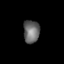
Tissue: lung
Cell type: T cells
Senescence score: 0.1549
Nuclear area (px): 359
Mean DAPI intensity: 105.448